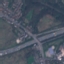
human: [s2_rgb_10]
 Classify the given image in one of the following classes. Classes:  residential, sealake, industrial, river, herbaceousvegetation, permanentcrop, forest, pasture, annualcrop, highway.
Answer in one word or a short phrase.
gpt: Highway